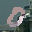
Label: 0